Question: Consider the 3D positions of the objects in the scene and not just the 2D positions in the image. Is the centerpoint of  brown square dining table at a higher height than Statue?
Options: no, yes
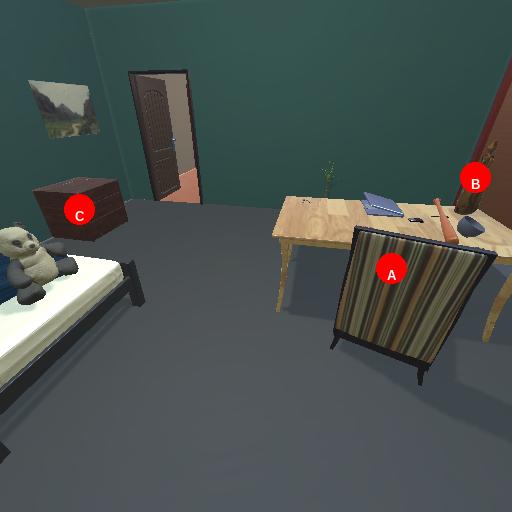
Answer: no